七年级 · 计数
2013年我国国内生产总值为568845亿元, 比上年增长7.7\%.其中第一产业(农、林、牧、渔业)为56957亿元; 第二产业(采矿业, 制造业, 电力、燃气及水的生产和供应业. 建筑业)为 249684 亿元; 第三产业(除第一、第二产业以外的其他各业)为 262204亿元. 为了比较各个产业所占份额, 你选择哪一种统计图? 请绘制相应的统计图.
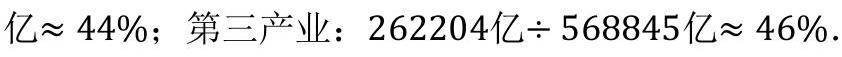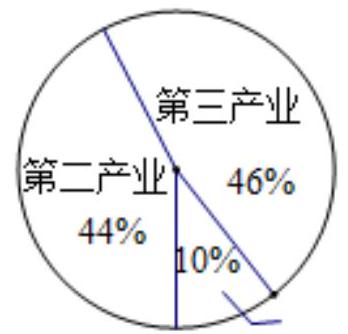
答案: 【答案】解：第一产业：56957亿：568845亿 $\approx 10 \%$; 第二产业: 249684 亿～$\div 568845$

为了比较各个产业所占份额, 绘制扇形统计图如下图所示:

第一产业

【解析】扇形统计图直接反映部分占总体的百分比大小, 所以绘制扇形统计图比较合适.本题主要考查了扇形统计图的应用, 解题的关键是熟记各种统计图的特点, 难度不大.